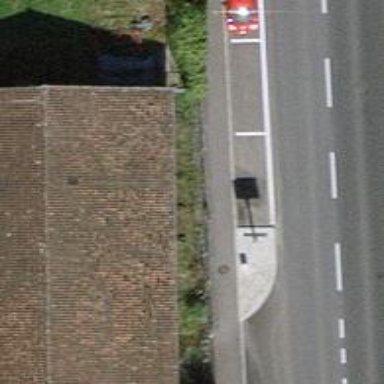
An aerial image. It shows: Asphalt service road.